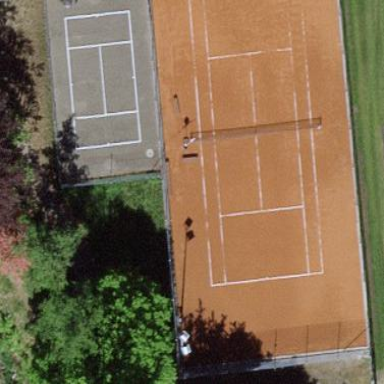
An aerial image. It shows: Tennis court in leisure pitch.